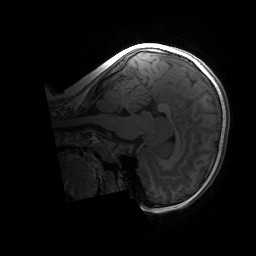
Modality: T1w
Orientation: sagittal
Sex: female
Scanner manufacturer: siemens
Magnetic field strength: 3 T
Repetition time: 1.9 s
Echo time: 0.00243 s